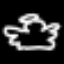
Label: angel